Question: I have a table that shows regular hours & overtime hours. Because of the way the old system exported the data, for many Pay Periods, I ended up with 2 records for each Pay Period - one for regular hours and another for overtime. Is there an easy way in SQL to add the overtime to same record with as the regular hours and then delete the overtime record?

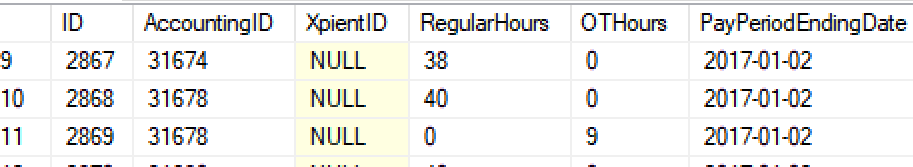
Answer: You should be able to use aggregation:
'''
select accountingid, payperiodenddate,
sum(regularhours) as regularhours, sum(othours) as othours
from t
group by accountingid, payperiodenddate;
'''